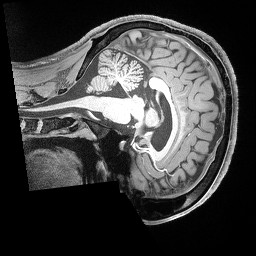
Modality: T1w
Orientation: sagittal
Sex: male
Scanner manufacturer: siemens
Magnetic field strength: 3 T
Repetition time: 2.53 s
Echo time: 0.00169 s